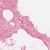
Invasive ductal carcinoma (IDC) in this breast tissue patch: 0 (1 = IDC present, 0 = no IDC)